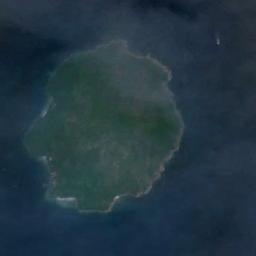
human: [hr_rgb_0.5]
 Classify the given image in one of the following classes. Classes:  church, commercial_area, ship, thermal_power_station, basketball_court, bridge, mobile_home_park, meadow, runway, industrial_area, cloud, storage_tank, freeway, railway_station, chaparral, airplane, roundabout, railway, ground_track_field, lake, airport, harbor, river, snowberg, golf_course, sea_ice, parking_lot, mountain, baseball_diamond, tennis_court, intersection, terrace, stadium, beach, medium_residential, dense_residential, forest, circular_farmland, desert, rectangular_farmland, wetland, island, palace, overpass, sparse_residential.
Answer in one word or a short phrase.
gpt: island